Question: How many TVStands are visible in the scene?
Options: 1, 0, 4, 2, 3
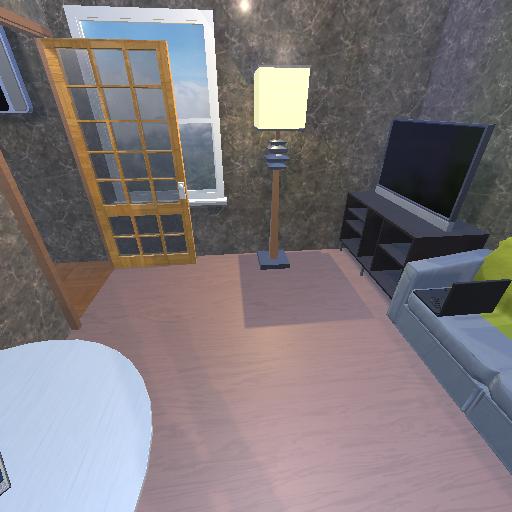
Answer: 1